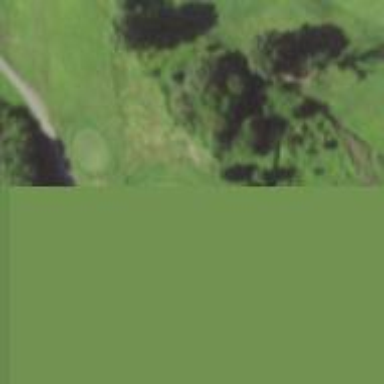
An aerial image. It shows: Golf tee on grassy land.